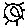
Label: sun